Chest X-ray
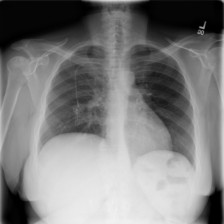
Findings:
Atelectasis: negative
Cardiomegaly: negative
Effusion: negative
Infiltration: negative
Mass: negative
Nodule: negative
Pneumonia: negative
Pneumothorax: negative
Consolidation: negative
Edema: negative
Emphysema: negative
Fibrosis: negative
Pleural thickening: negative
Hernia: negative